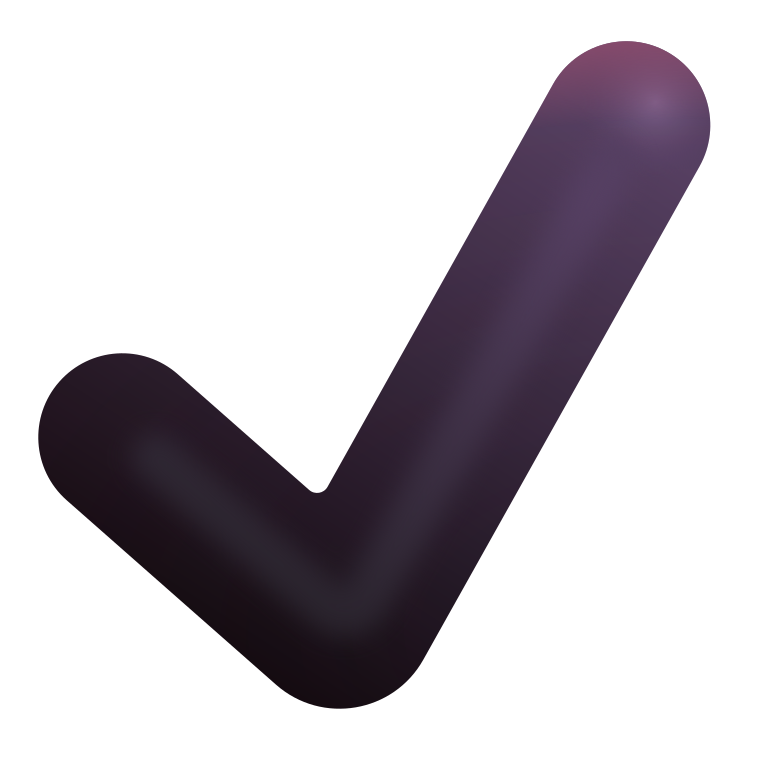
check mark color